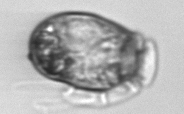
Label: Dinophysis_acuminata